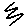
Label: zigzag